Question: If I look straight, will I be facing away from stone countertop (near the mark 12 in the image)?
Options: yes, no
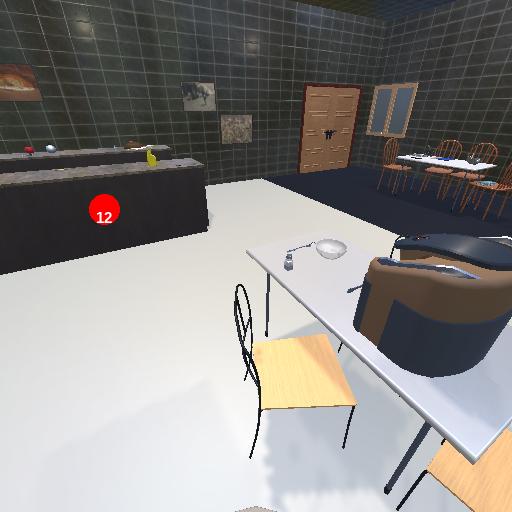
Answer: yes